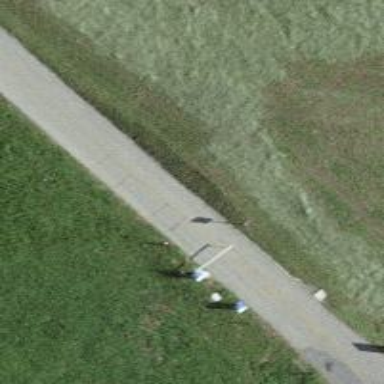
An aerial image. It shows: Lift gate barrier.